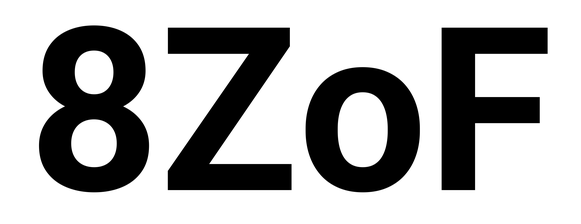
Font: Roboto_Bold